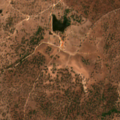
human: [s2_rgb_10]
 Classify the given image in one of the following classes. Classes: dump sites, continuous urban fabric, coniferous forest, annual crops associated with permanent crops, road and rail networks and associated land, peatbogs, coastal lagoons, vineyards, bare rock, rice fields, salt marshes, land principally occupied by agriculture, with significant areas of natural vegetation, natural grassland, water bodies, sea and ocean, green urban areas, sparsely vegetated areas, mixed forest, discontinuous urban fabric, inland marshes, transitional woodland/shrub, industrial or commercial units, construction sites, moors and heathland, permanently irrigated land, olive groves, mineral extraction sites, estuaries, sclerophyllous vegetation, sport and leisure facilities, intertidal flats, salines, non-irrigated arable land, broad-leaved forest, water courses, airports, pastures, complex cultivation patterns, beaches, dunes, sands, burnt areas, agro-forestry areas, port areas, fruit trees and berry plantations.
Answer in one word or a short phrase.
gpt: non-irrigated arable land, agro-forestry areas